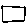
Label: square